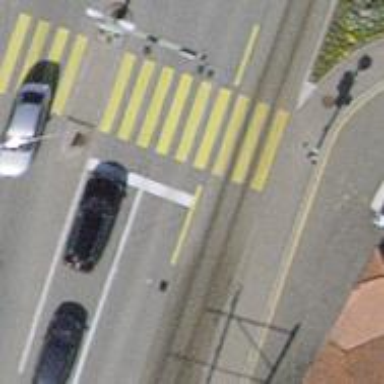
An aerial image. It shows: Railway crossing with traffic signals.